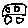
Label: car